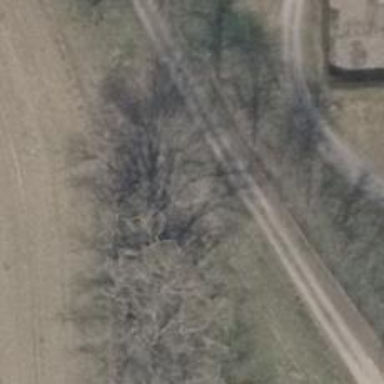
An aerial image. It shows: Dirt path.